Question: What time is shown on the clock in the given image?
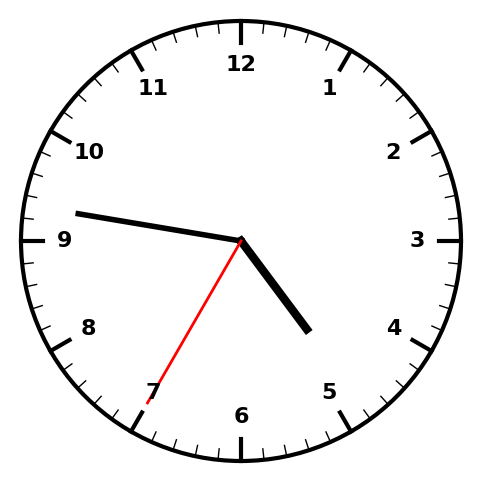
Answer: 04:46:35